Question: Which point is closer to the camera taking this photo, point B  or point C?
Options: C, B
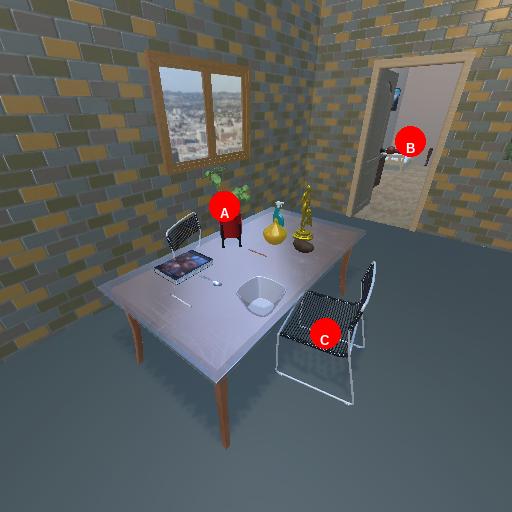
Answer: C